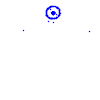
Particle: kaon